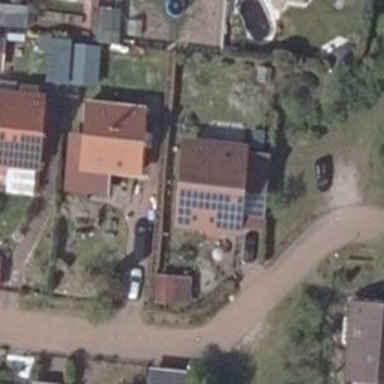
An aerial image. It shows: Solar power generator using photovoltaic method with solar photovoltaic panel types.